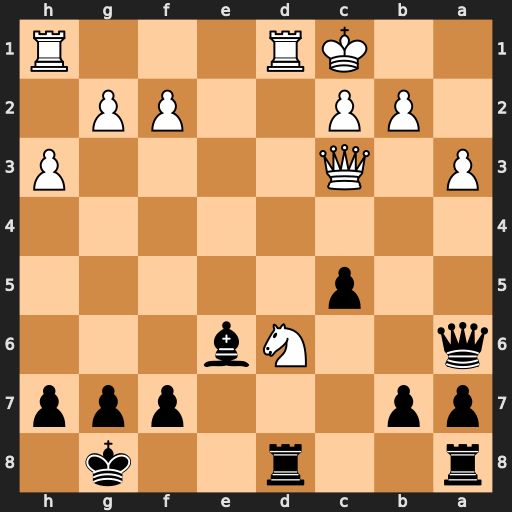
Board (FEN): r2r2k1/pp3ppp/q2Nb3/2p5/8/P1Q4P/1PP2PP1/2KR3R
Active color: b
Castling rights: -
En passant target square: -
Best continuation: Rxd6 Rxd6 Qxd6